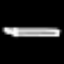
Label: pencil